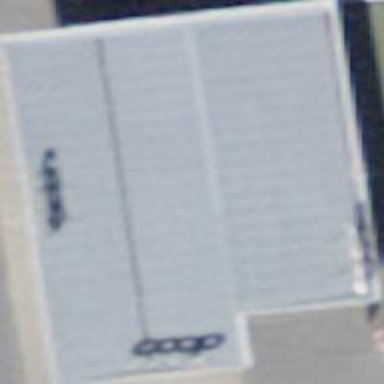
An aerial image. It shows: View of roof of building.